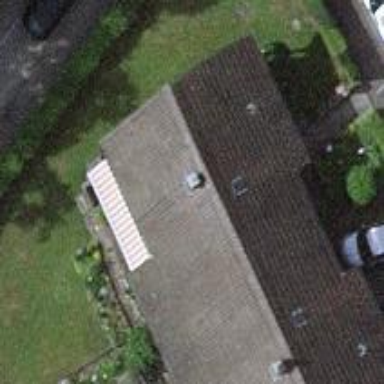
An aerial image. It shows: Gabled house with grey roof.